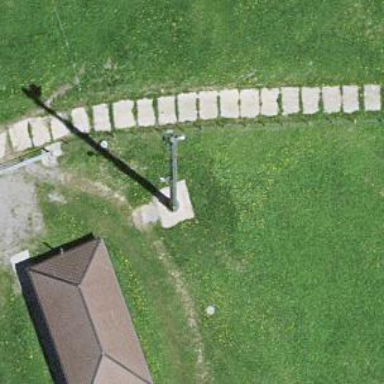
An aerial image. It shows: Antenna made by man.